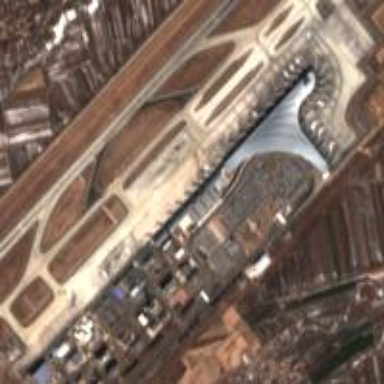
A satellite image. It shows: Apron at the airport.